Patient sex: F
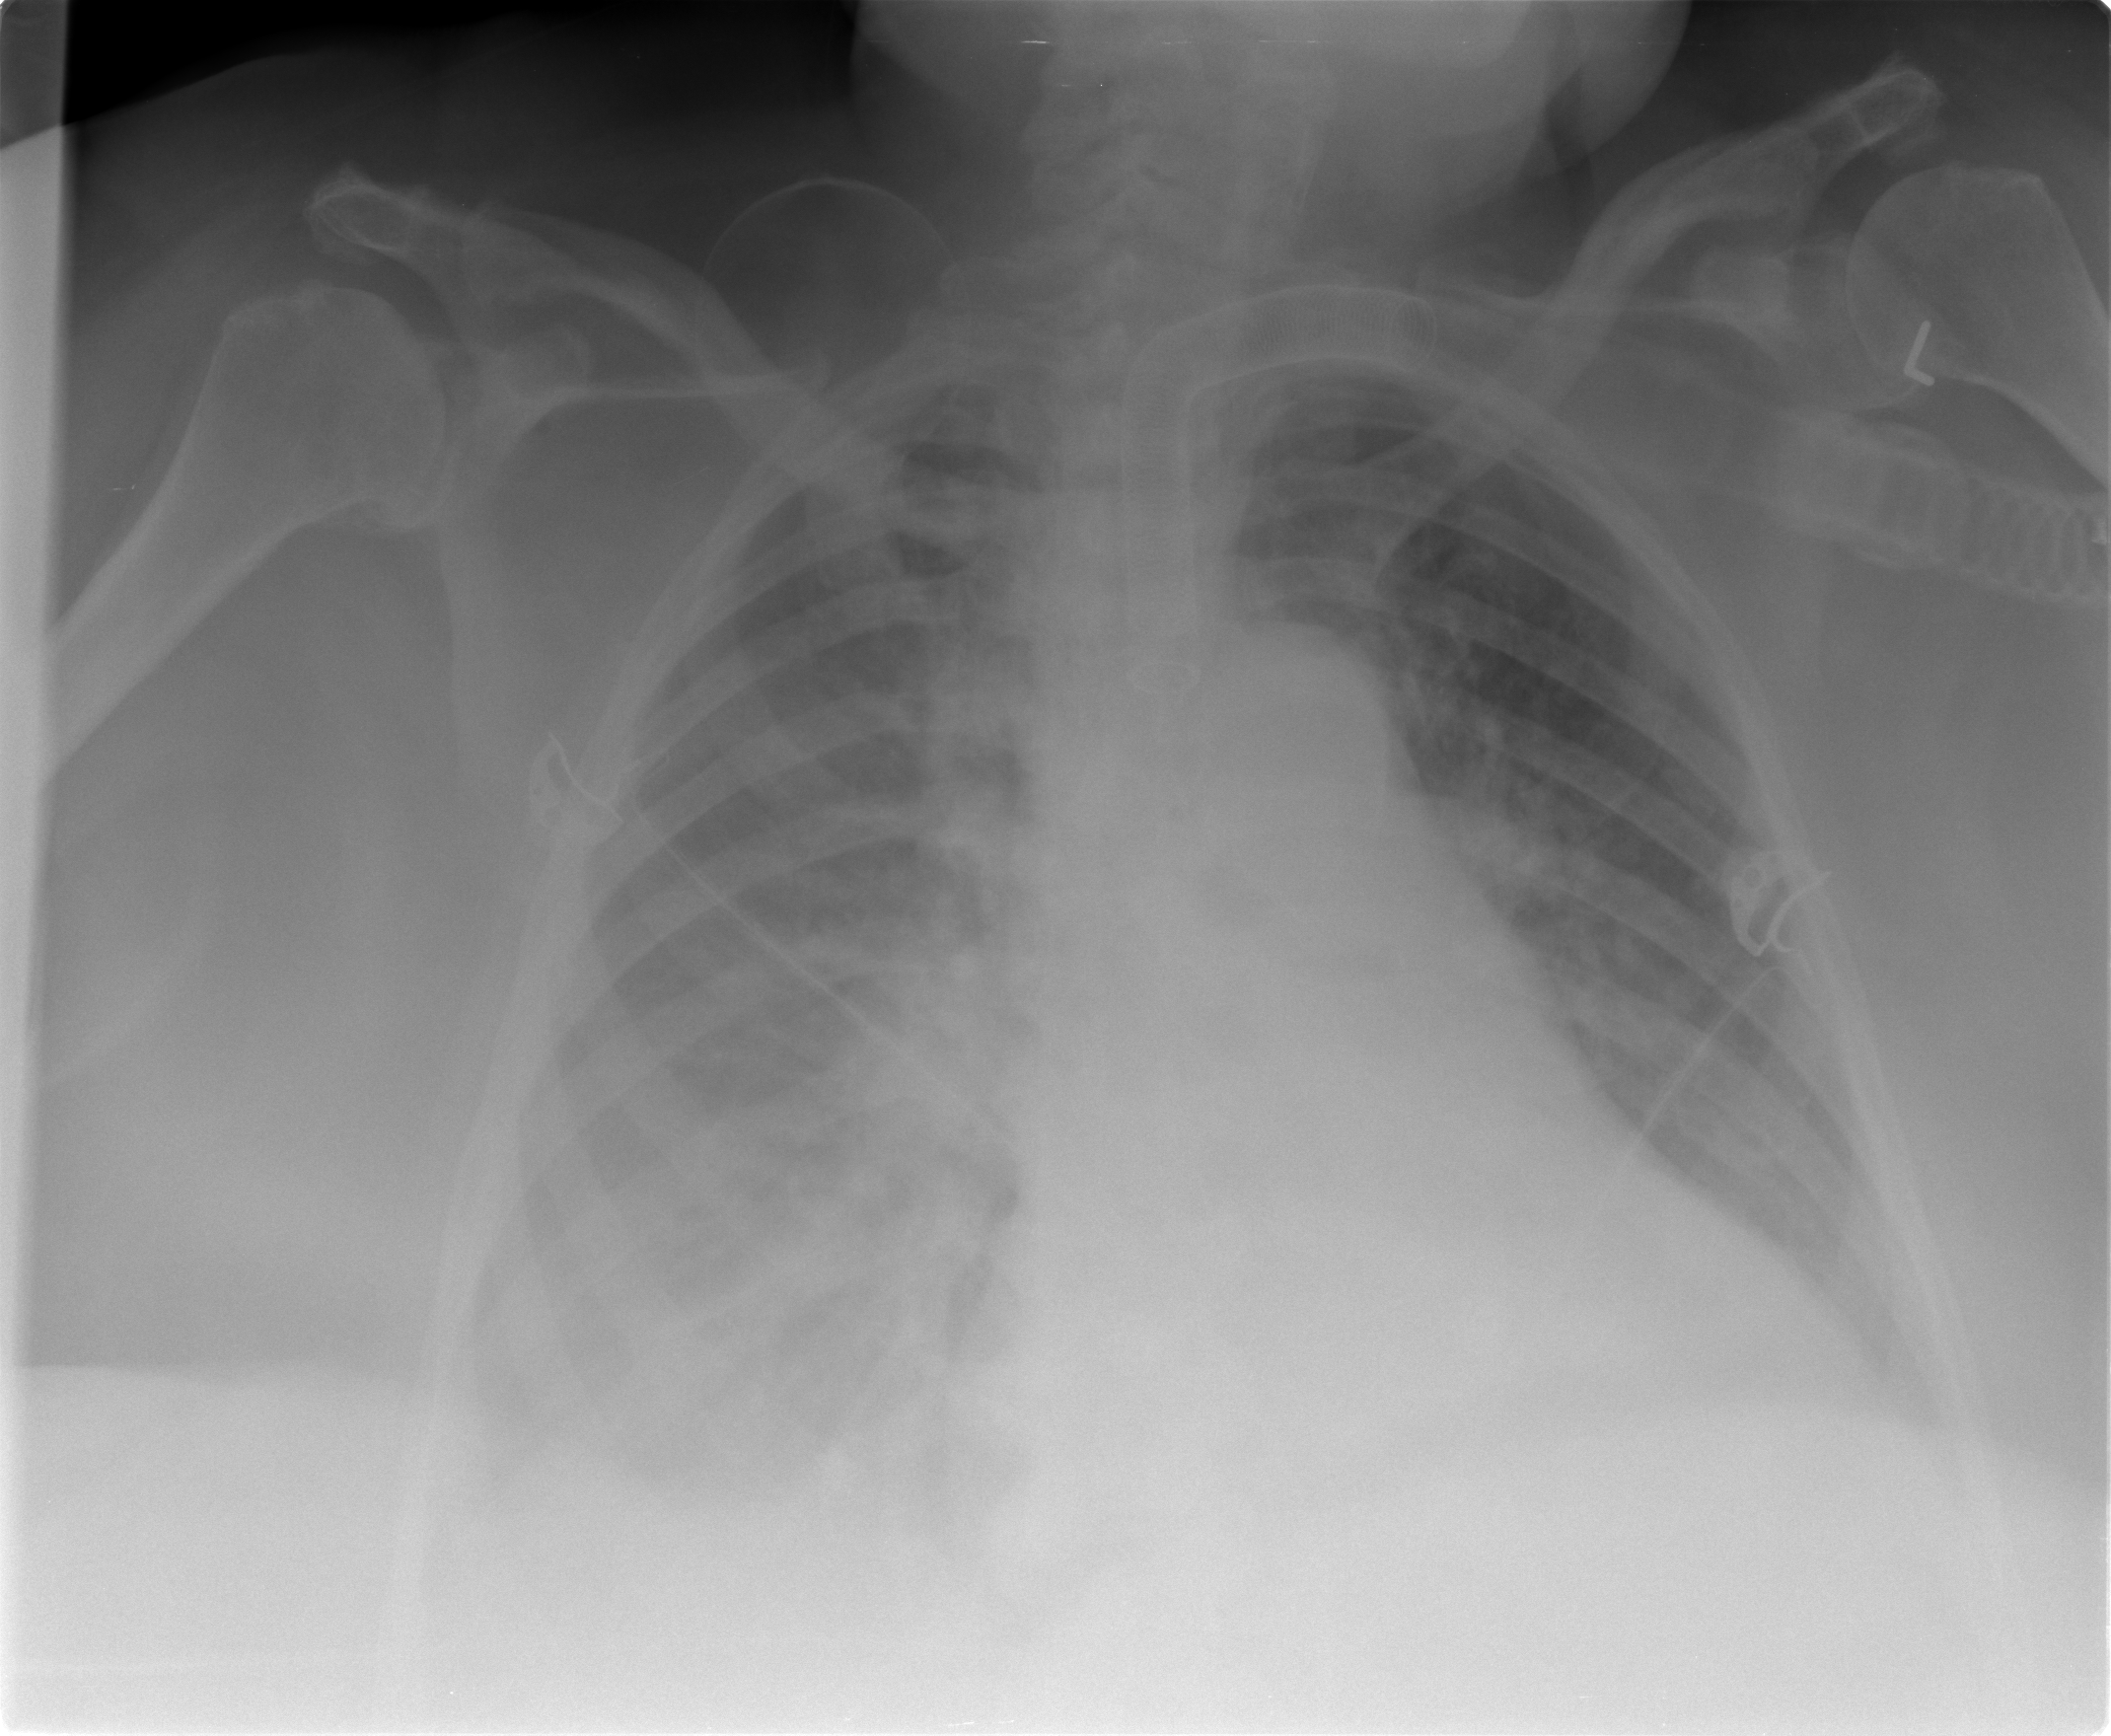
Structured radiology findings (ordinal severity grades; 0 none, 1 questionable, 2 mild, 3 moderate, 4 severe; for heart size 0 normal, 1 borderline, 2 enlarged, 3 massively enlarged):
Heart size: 2
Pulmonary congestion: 3
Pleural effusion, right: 4
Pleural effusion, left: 2
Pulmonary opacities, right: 1
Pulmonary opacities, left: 1
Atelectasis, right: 3
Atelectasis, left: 2